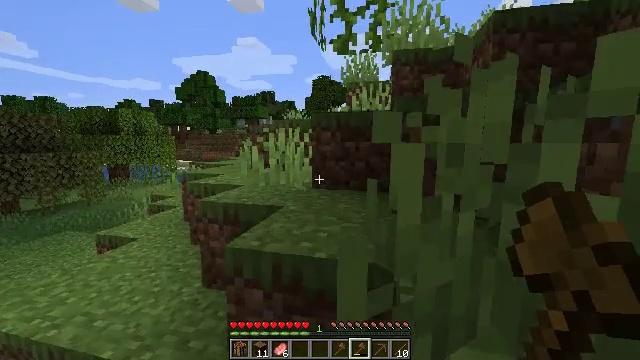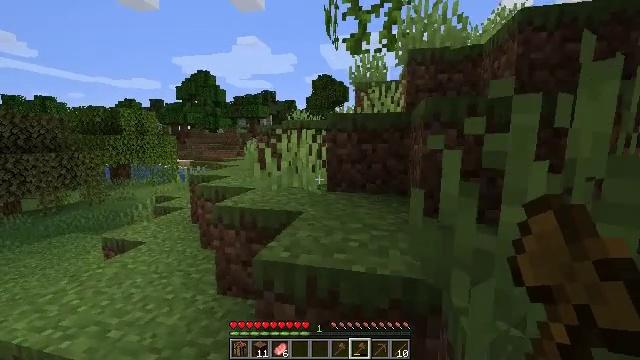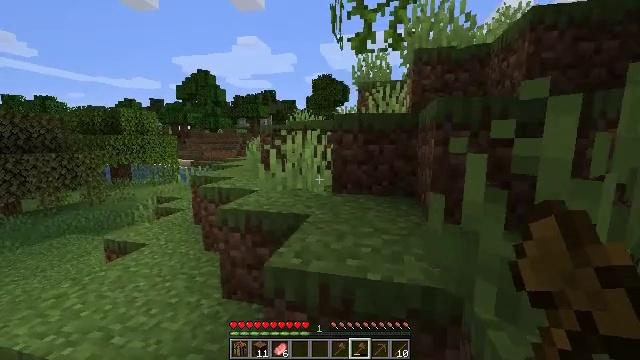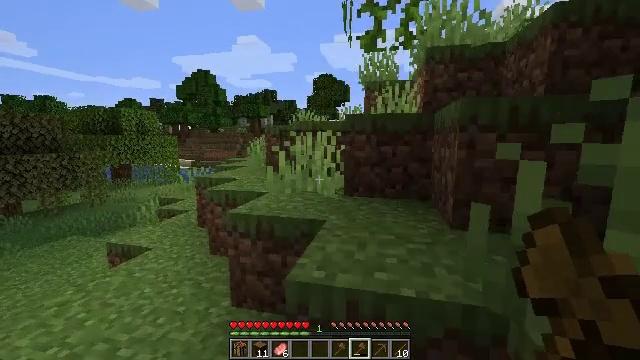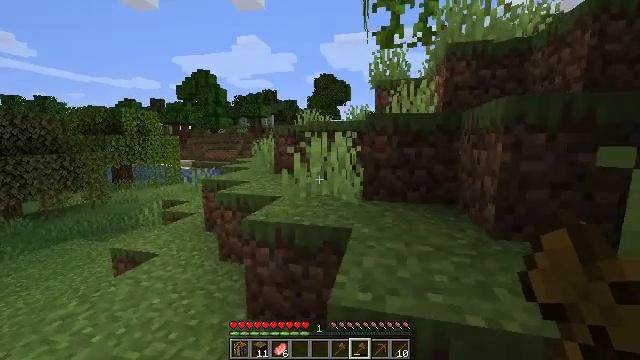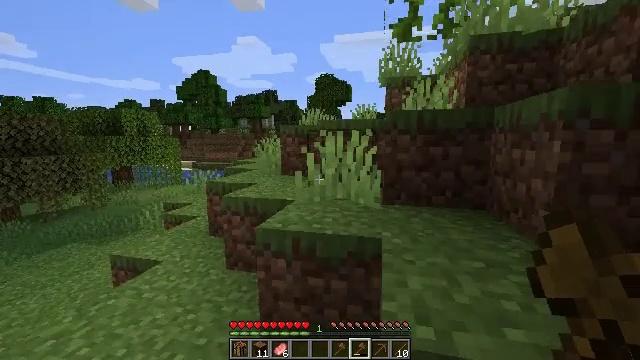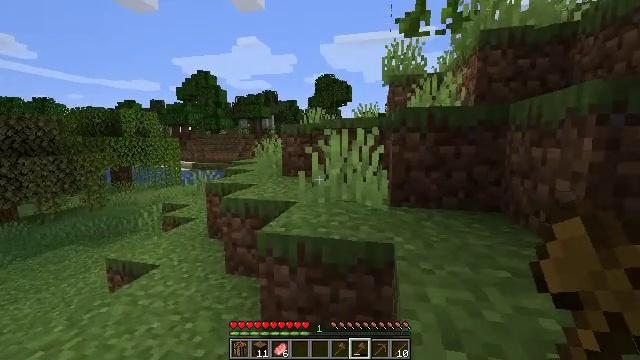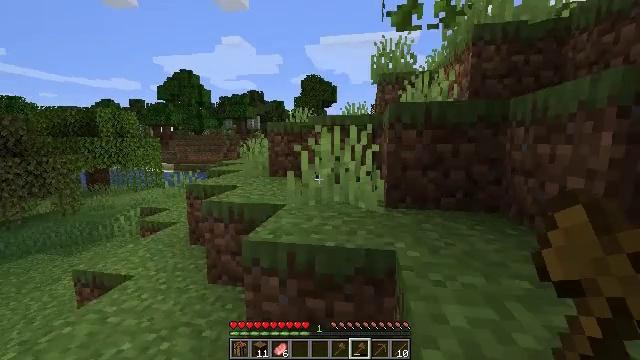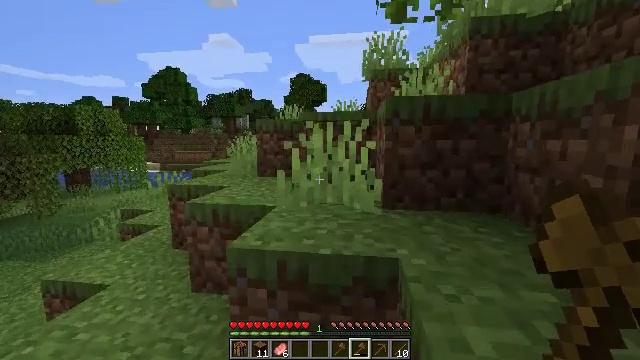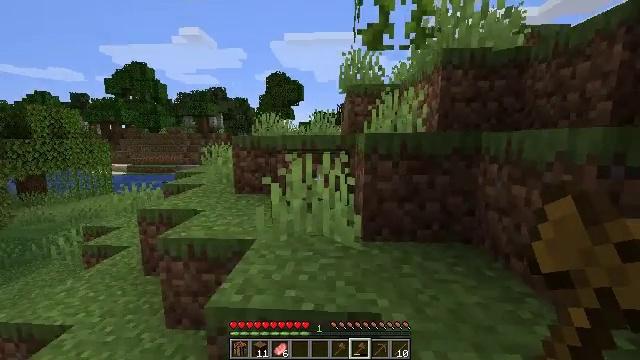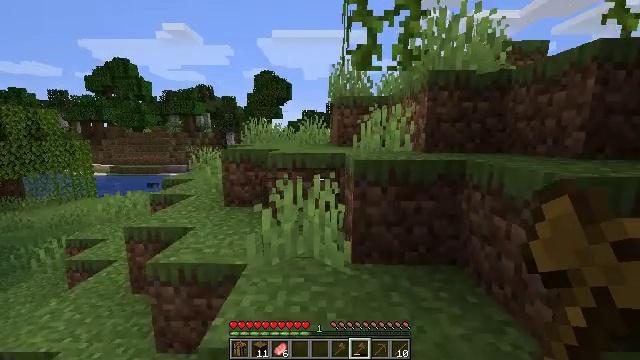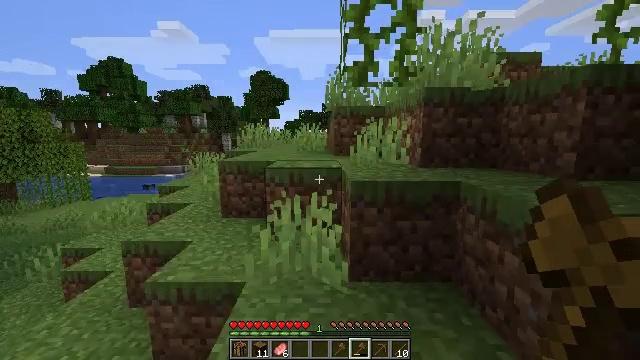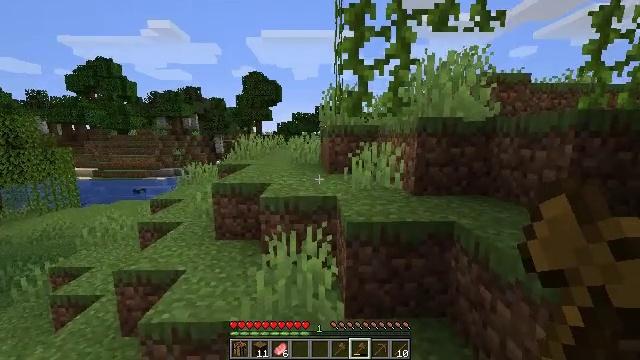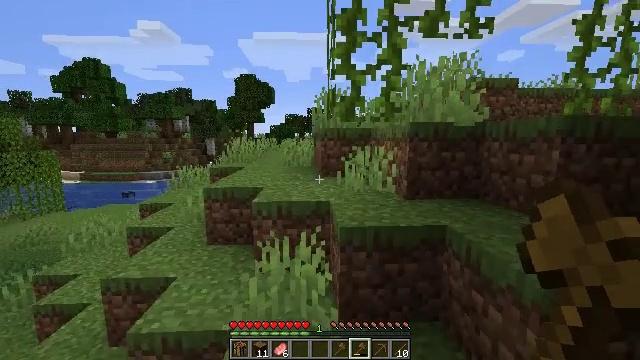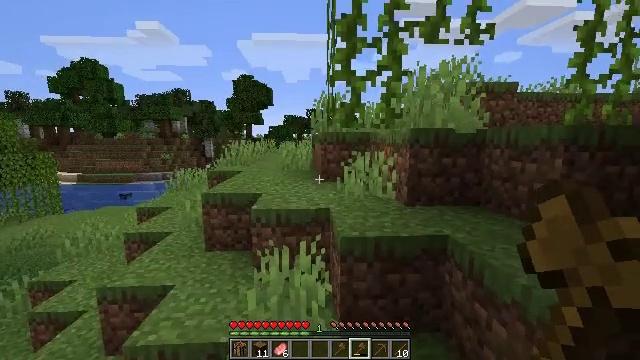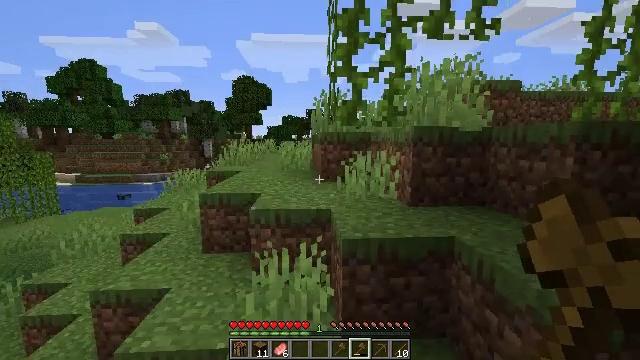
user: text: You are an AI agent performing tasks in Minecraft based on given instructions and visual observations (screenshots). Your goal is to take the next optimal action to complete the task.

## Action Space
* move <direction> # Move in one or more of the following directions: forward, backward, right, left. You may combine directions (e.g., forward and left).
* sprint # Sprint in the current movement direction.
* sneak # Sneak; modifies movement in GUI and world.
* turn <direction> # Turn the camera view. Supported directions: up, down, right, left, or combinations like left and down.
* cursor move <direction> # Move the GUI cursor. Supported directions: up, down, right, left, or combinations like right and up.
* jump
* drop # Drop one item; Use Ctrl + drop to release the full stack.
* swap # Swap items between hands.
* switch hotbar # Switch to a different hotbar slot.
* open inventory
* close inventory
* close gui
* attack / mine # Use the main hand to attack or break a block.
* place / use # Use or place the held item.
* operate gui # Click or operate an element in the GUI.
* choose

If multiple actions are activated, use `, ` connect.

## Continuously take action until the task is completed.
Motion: motion action
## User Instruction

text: Break the clay block to collect it.
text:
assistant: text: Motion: move forward and move left
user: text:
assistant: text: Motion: move forward and move left
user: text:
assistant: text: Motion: move forward and move left
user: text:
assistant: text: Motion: move forward and move left
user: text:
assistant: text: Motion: move forward
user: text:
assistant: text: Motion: move forward
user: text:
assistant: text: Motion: move forward, turn right
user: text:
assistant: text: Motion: move forward, turn right
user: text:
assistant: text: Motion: move forward, turn right, jump
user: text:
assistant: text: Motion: move forward, turn right, jump
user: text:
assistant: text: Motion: move forward, jump
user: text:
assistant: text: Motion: move forward, turn right
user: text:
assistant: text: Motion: move forward, turn right
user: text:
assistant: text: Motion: move forward
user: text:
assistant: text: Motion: move forward
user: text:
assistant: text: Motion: move forward
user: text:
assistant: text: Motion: move forward
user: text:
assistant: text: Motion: move forward
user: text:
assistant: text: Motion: move forward
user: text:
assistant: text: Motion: move forward
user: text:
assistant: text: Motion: move forward, jump
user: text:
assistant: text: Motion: move forward, jump
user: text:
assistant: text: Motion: move forward, jump
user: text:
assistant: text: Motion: move forward, jump
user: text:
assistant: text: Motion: move forward
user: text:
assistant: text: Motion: move forward
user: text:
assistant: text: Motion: move forward
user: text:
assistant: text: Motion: move forward
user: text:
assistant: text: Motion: move forward
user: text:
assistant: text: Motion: move forward and move left